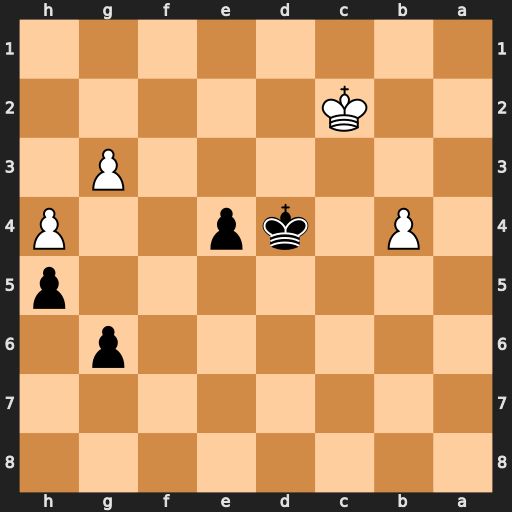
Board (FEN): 8/8/6p1/7p/1P1kp2P/6P1/2K5/8
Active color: b
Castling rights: -
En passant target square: -
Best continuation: Ke3 b5 Kf3 b6 e3 b7 e2 Kd2 Kf2 b8=Q e1=Q+